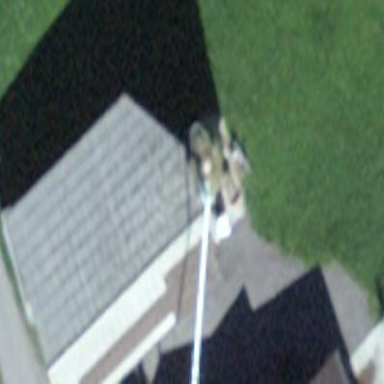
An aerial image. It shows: Shed.